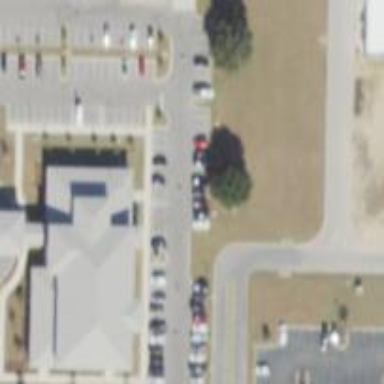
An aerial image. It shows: Parking space.